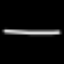
Label: line